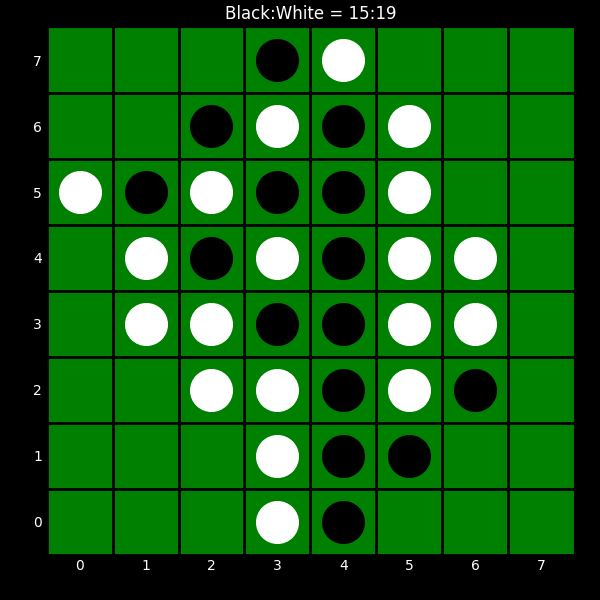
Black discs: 15
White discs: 19